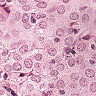
Metastatic tissue present: yes